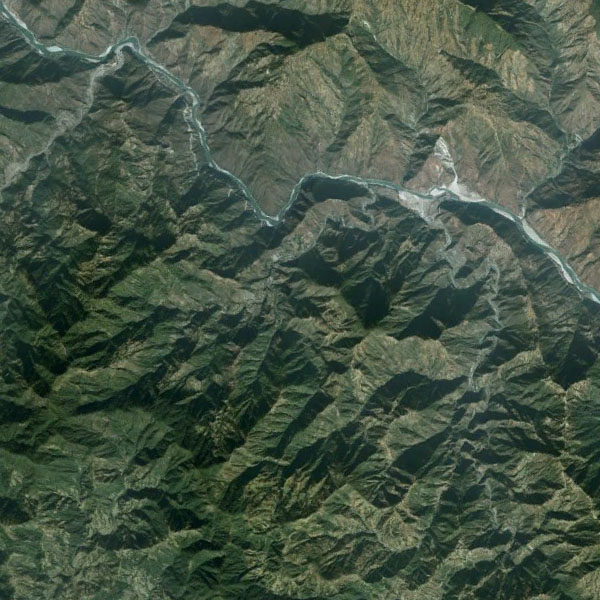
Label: Mountain